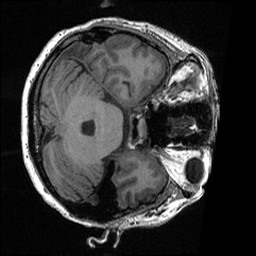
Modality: T1w
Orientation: axial
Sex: female
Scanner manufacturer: ge
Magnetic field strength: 3 T
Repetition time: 0.0064 s
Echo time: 0.00281 s